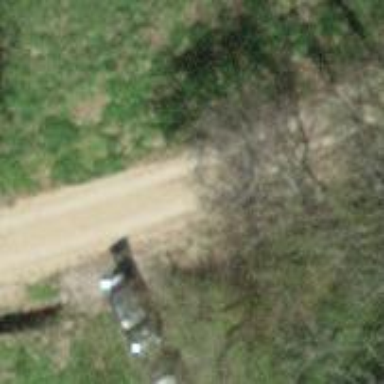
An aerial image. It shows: Dirt track road with grade3 tracktype.